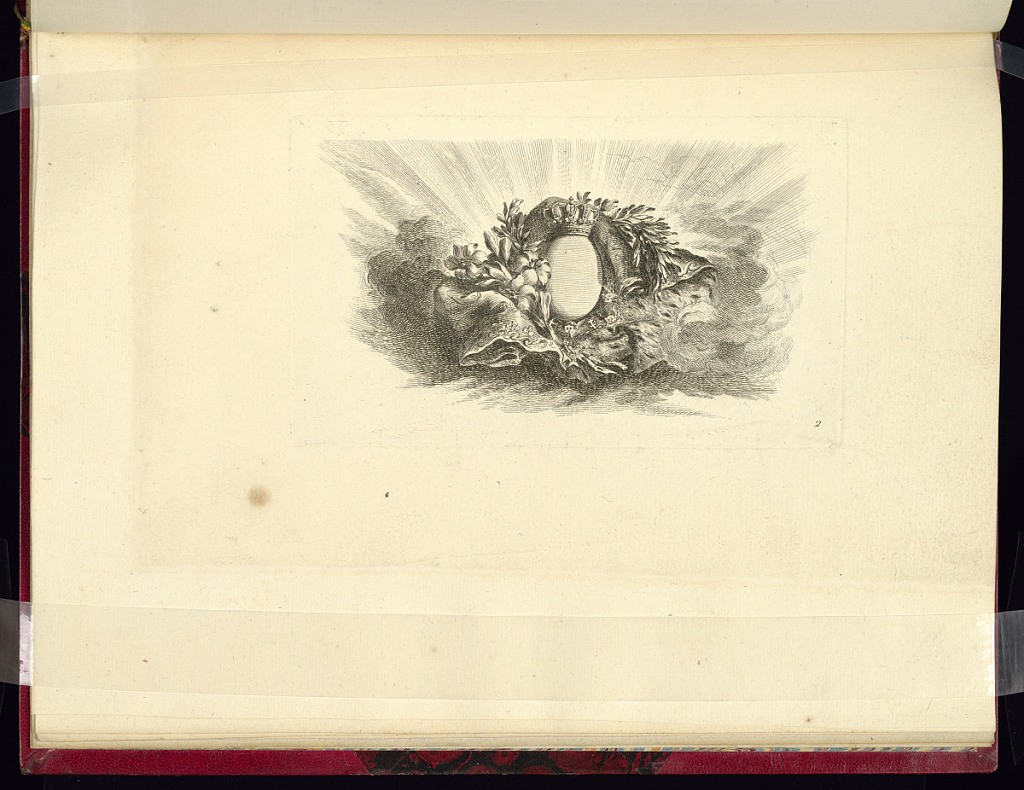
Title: Vignette with a Blank Oval shield
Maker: Pierre-Philippe Choffard, French, 1730–1809
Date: ca.1760–75
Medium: Etching on laid paper
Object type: Print
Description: Vignette with a blank oval shield in the center, topped with a crown, and surrounded by ermine, fabric, leaves, flowers, and a cross of the Order of the Holy Spirit, set within clouds with sun rays beaming in the background. The plate is numbered.